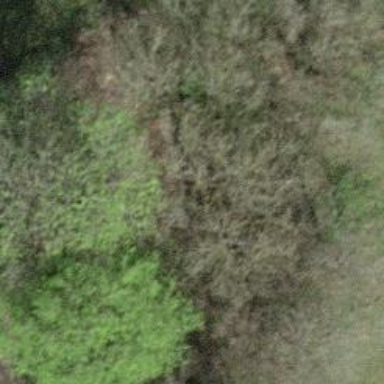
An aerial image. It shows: Sinkhole in forest area.